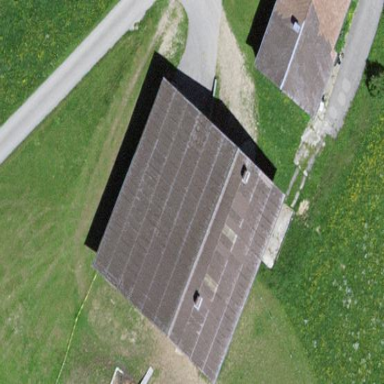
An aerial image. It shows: Farm building.